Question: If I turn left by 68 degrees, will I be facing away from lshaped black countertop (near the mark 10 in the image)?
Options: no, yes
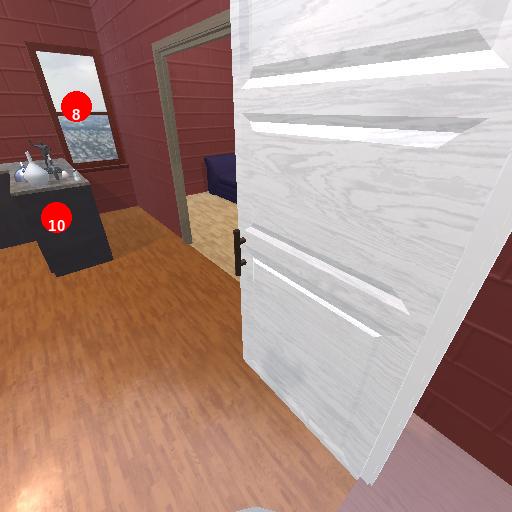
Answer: no